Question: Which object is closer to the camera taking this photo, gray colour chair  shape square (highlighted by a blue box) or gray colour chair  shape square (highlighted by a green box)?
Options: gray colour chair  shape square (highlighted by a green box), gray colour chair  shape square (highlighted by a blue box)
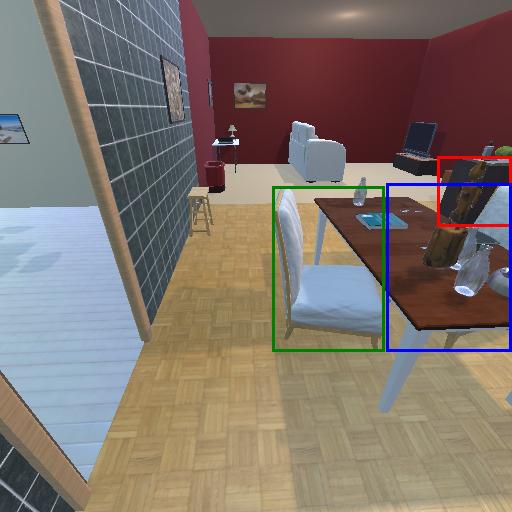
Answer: gray colour chair  shape square (highlighted by a green box)